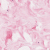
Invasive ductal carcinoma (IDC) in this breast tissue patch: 0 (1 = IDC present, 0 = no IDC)